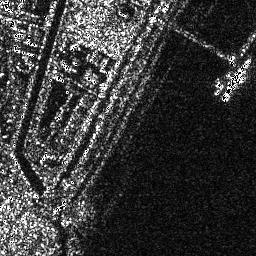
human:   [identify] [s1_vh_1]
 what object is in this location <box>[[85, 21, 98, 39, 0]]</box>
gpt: <ref>1 medium ship at the right</ref>